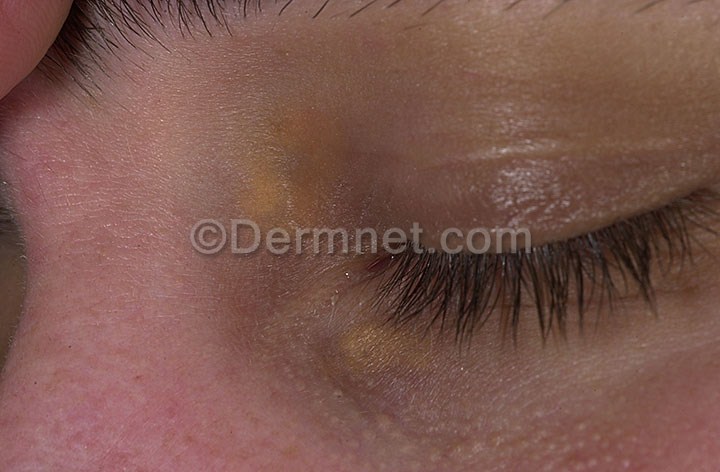
Disease: Systemic Disease